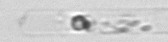
Label: Dactyliosolen_fragilissimus